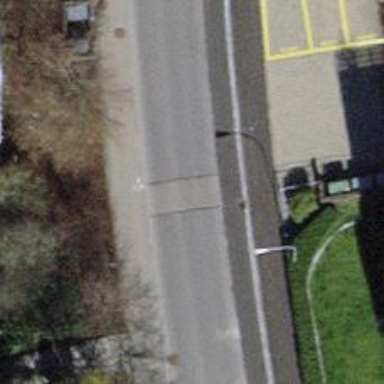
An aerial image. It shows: Residential road with asphalt surface and sidewalks on both sides.